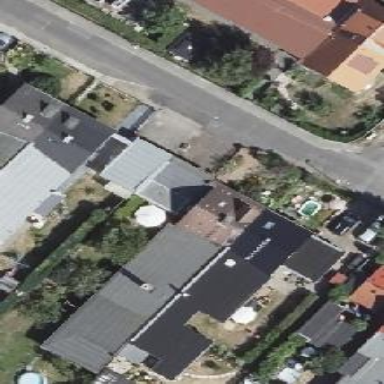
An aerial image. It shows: Gabled roof house.